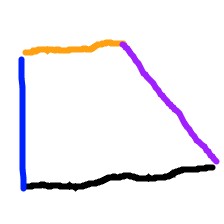
Shape: trapezoid